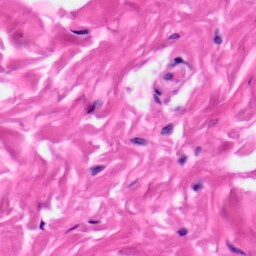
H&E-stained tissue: Skin